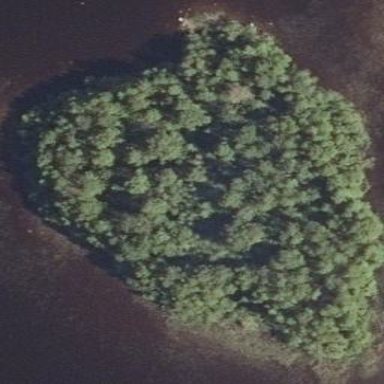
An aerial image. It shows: Image showing island.